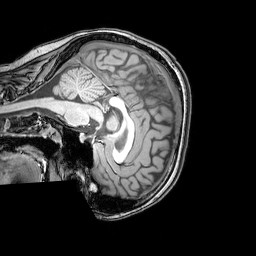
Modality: T1w
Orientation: sagittal
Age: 21
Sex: female
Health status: healthy
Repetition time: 0.081 s
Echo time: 0.037 s